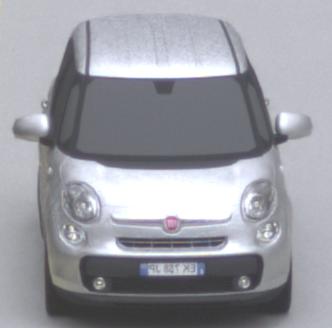
Make: Fiat
Model: 500L 1.4 16V
Detailed model: 500L (199)
Model produced from: 2012/10
Model produced until: 2017/05
Doors: 5
Color: white
Road condition: dry road
Daytime: morning or afternoon
Contrast: low contrast